Question: I am trying to read data from a database to display in a listbox.
I have textboxs and comboboxs: txtIndex, txtEventID, cmbServer, cmbCompany, txtMessage...
When I click on "Show list" button, all data from DATA sheet will be read and populated in listbox. After clicking on listbox row item, all related information will be displayed in corresponding textboxs and comboboxs .
I use FindAll function to implement search engine and searched result seems to be ok.
: When I click on Searched result in listbox, data which is displayed in textboxs and comboboxs is not correct.
It follows to list index, not what I want.
This is my code for displaying data (handled by UserForm1_Click())
'''
Private Sub Listbox1_Click()
Dim strAddress As String
Dim idx As Long
' idx = ListBox1.ListIndex + 1
For idx = 0 To ListBox1.ListCount
If ListBox1.Selected(idx) = True Then
strAddress = ListBox1.ListIndex + 1
UserForm1.txIndex.Value = Sheets("DATA").Range("A" & strAddress).Value
UserForm1.txtEventID.Value = Sheets("DATA").Range("B" & strAddress).Value
UserForm1.txtSource.Value = Sheets("DATA").Range("C" & strAddress).Value
UserForm1.cmbServer.Value = Sheets("DATA").Range("D" & strAddress).Value
UserForm1.txtMessage.Value = Sheets("DATA").Range("E" & strAddress).Value
UserForm1.cmbStatus.Value = Sheets("DATA").Range("F" & strAddress).Value
UserForm1.txtDate.Value = Sheets("DATA").Range("G" & strAddress).Value
UserForm1.txtDate.Text = VBA.Format(txtDate, "yyyy.mm.dd")
UserForm1.txtIssueNo.Value = Sheets("DATA").Range("H" & strAddress).Value
UserForm1.cmbCompany.Value = Sheets("DATA").Range("I" & strAddress).Value
UserForm1.txtErrorType.Value = Sheets("DATA").Range("J" & strAddress).Value
UserForm1.cmbPriority.Value = Sheets("DATA").Range("K" & strAddress).Value
UserForm1.txtComment.Value = Sheets("DATA").Range("L" & strAddress).Value
UserForm1.txtName.Value = Sheets("DATA").Range("M" & strAddress).Value
GoTo EndLoop
' UserForm1.Show
End If
Next idx
EndLoop:
Application.ScreenUpdating = True
Label25.Caption = "You're looking for event id: " & txtEventID.Text
End Sub
'''
The result is not correct. I want to display exactly related data to selected items in textboxs & comboboxs, but when I select searched result (displayed in first row), Useform showed 1 row data in sheet, not searched result.
Problem is shown in attached picture.

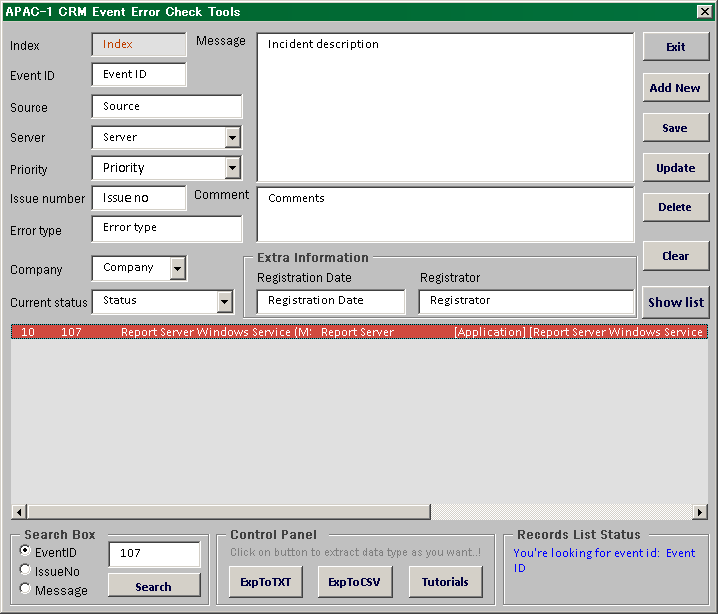
Answer: first off, you shouldn't use a 'UserForm1_Click()' event to display data, rather have a 'SomeButton_Click' event do it
then you must have a 'ListBox1_Click' event handle UserForm controls refreshing after selection of any 'ListBox1' item
like follows:
'''
Option Explicit
Private Sub Listbox1_Click()
Dim strAddress As Long
Dim dataSht As Worksheet
With Me
If .ListBox1.ListIndex <> -1 Then
Set dataSht = Sheets("DATA")
strAddress = GetEventIDRow(.ListBox1.List(.ListBox1.ListIndex, 1), dataSht.Columns("B")) '<~~ GetEventIDRow returns "Data" sheet row corresponding to the selected EventID, which is got from the 2nd column of the selected ListBox row
.txIndex.Value = dataSht.Range("A" & strAddress).Value
.txtEventID.Value = dataSht.Range("B" & strAddress).Value
.txtSource.Value = dataSht.Range("C" & strAddress).Value
.cmbServer.Value = dataSht.Range("D" & strAddress).Value
.txtMessage.Value = dataSht.Range("E" & strAddress).Value
.cmbStatus.Value = dataSht.Range("F" & strAddress).Value
.txtDate.Value = dataSht.Range("G" & strAddress).Value
.txtDate.Text = VBA.Format(txtDate, "yyyy.mm.dd")
.txtIssueNo.Value = dataSht.Range("H" & strAddress).Value
.cmbCompany.Value = dataSht.Range("I" & strAddress).Value
.txtErrorType.Value = dataSht.Range("J" & strAddress).Value
.cmbPriority.Value = dataSht.Range("K" & strAddress).Value
.txtComment.Value = dataSht.Range("L" & strAddress).Value
.txtName.Value = dataSht.Range("M" & strAddress).Value
End If
End With
End Sub
Function GetEventIDRow(EventID As Long, rng As Range) As Long
GetEventIDRow = rng.Find(What:=EventID, LookAt:=xlWhole, LookIn:=xlValues).Row
End Function
'''
please consider I'm nearly blind coding so you must adapt it to your actual data and control structure